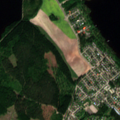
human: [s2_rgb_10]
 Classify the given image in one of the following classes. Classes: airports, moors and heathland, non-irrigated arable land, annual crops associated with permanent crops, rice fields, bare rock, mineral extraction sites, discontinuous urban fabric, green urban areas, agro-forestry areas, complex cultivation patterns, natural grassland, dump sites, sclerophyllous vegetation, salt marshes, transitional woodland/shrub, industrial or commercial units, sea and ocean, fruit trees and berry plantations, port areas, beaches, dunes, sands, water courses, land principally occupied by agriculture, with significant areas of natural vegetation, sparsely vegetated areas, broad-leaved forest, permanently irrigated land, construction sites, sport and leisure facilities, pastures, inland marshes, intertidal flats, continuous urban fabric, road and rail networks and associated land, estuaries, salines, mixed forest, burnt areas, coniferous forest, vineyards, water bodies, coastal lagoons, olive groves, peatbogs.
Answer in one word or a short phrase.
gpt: discontinuous urban fabric, coniferous forest, mixed forest, water bodies